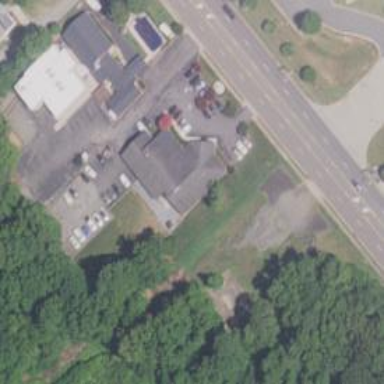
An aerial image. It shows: Veterinary facility.